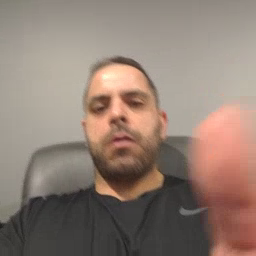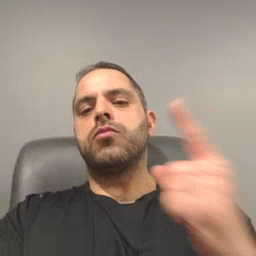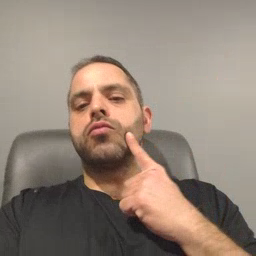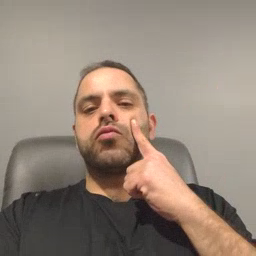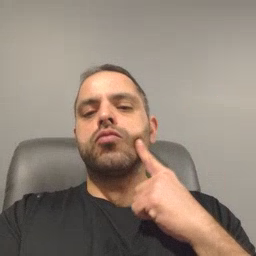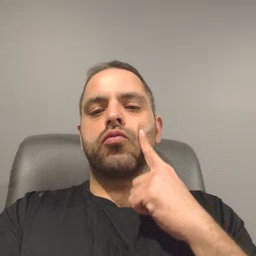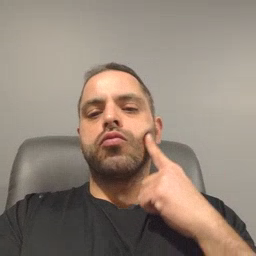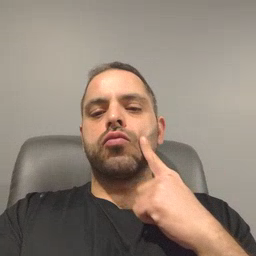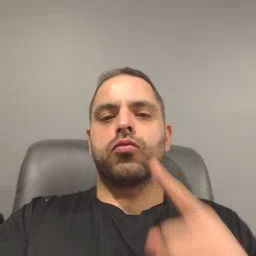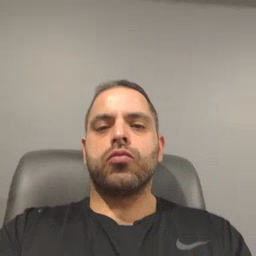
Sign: cheek